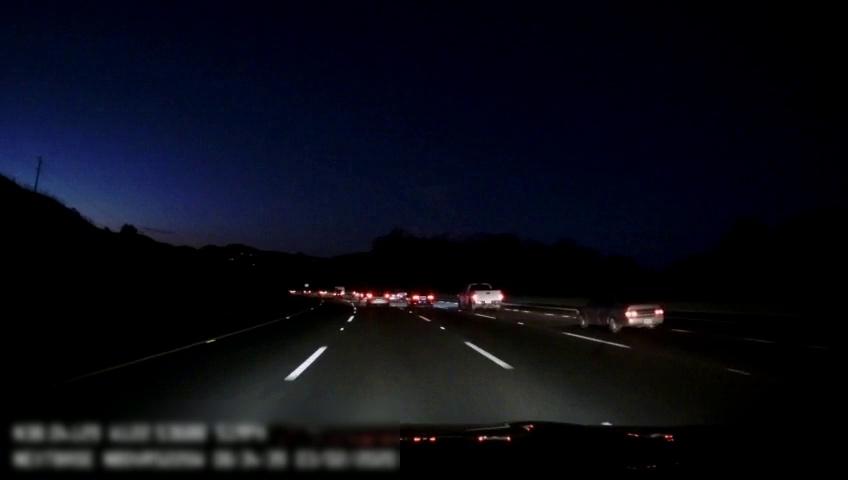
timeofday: Night
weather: Other
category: Drivable Space
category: Vehicles | Car
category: Vehicles | SUV
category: Vehicles | Car
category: Vehicles | Truck
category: Lanes | Alternate Lane
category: Lanes | Current Lane
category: Lanes | Current Lane
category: Lanes | Alternate Lane
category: Lanes | Alternate Lane
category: Lanes | Alternate Lane